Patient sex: M
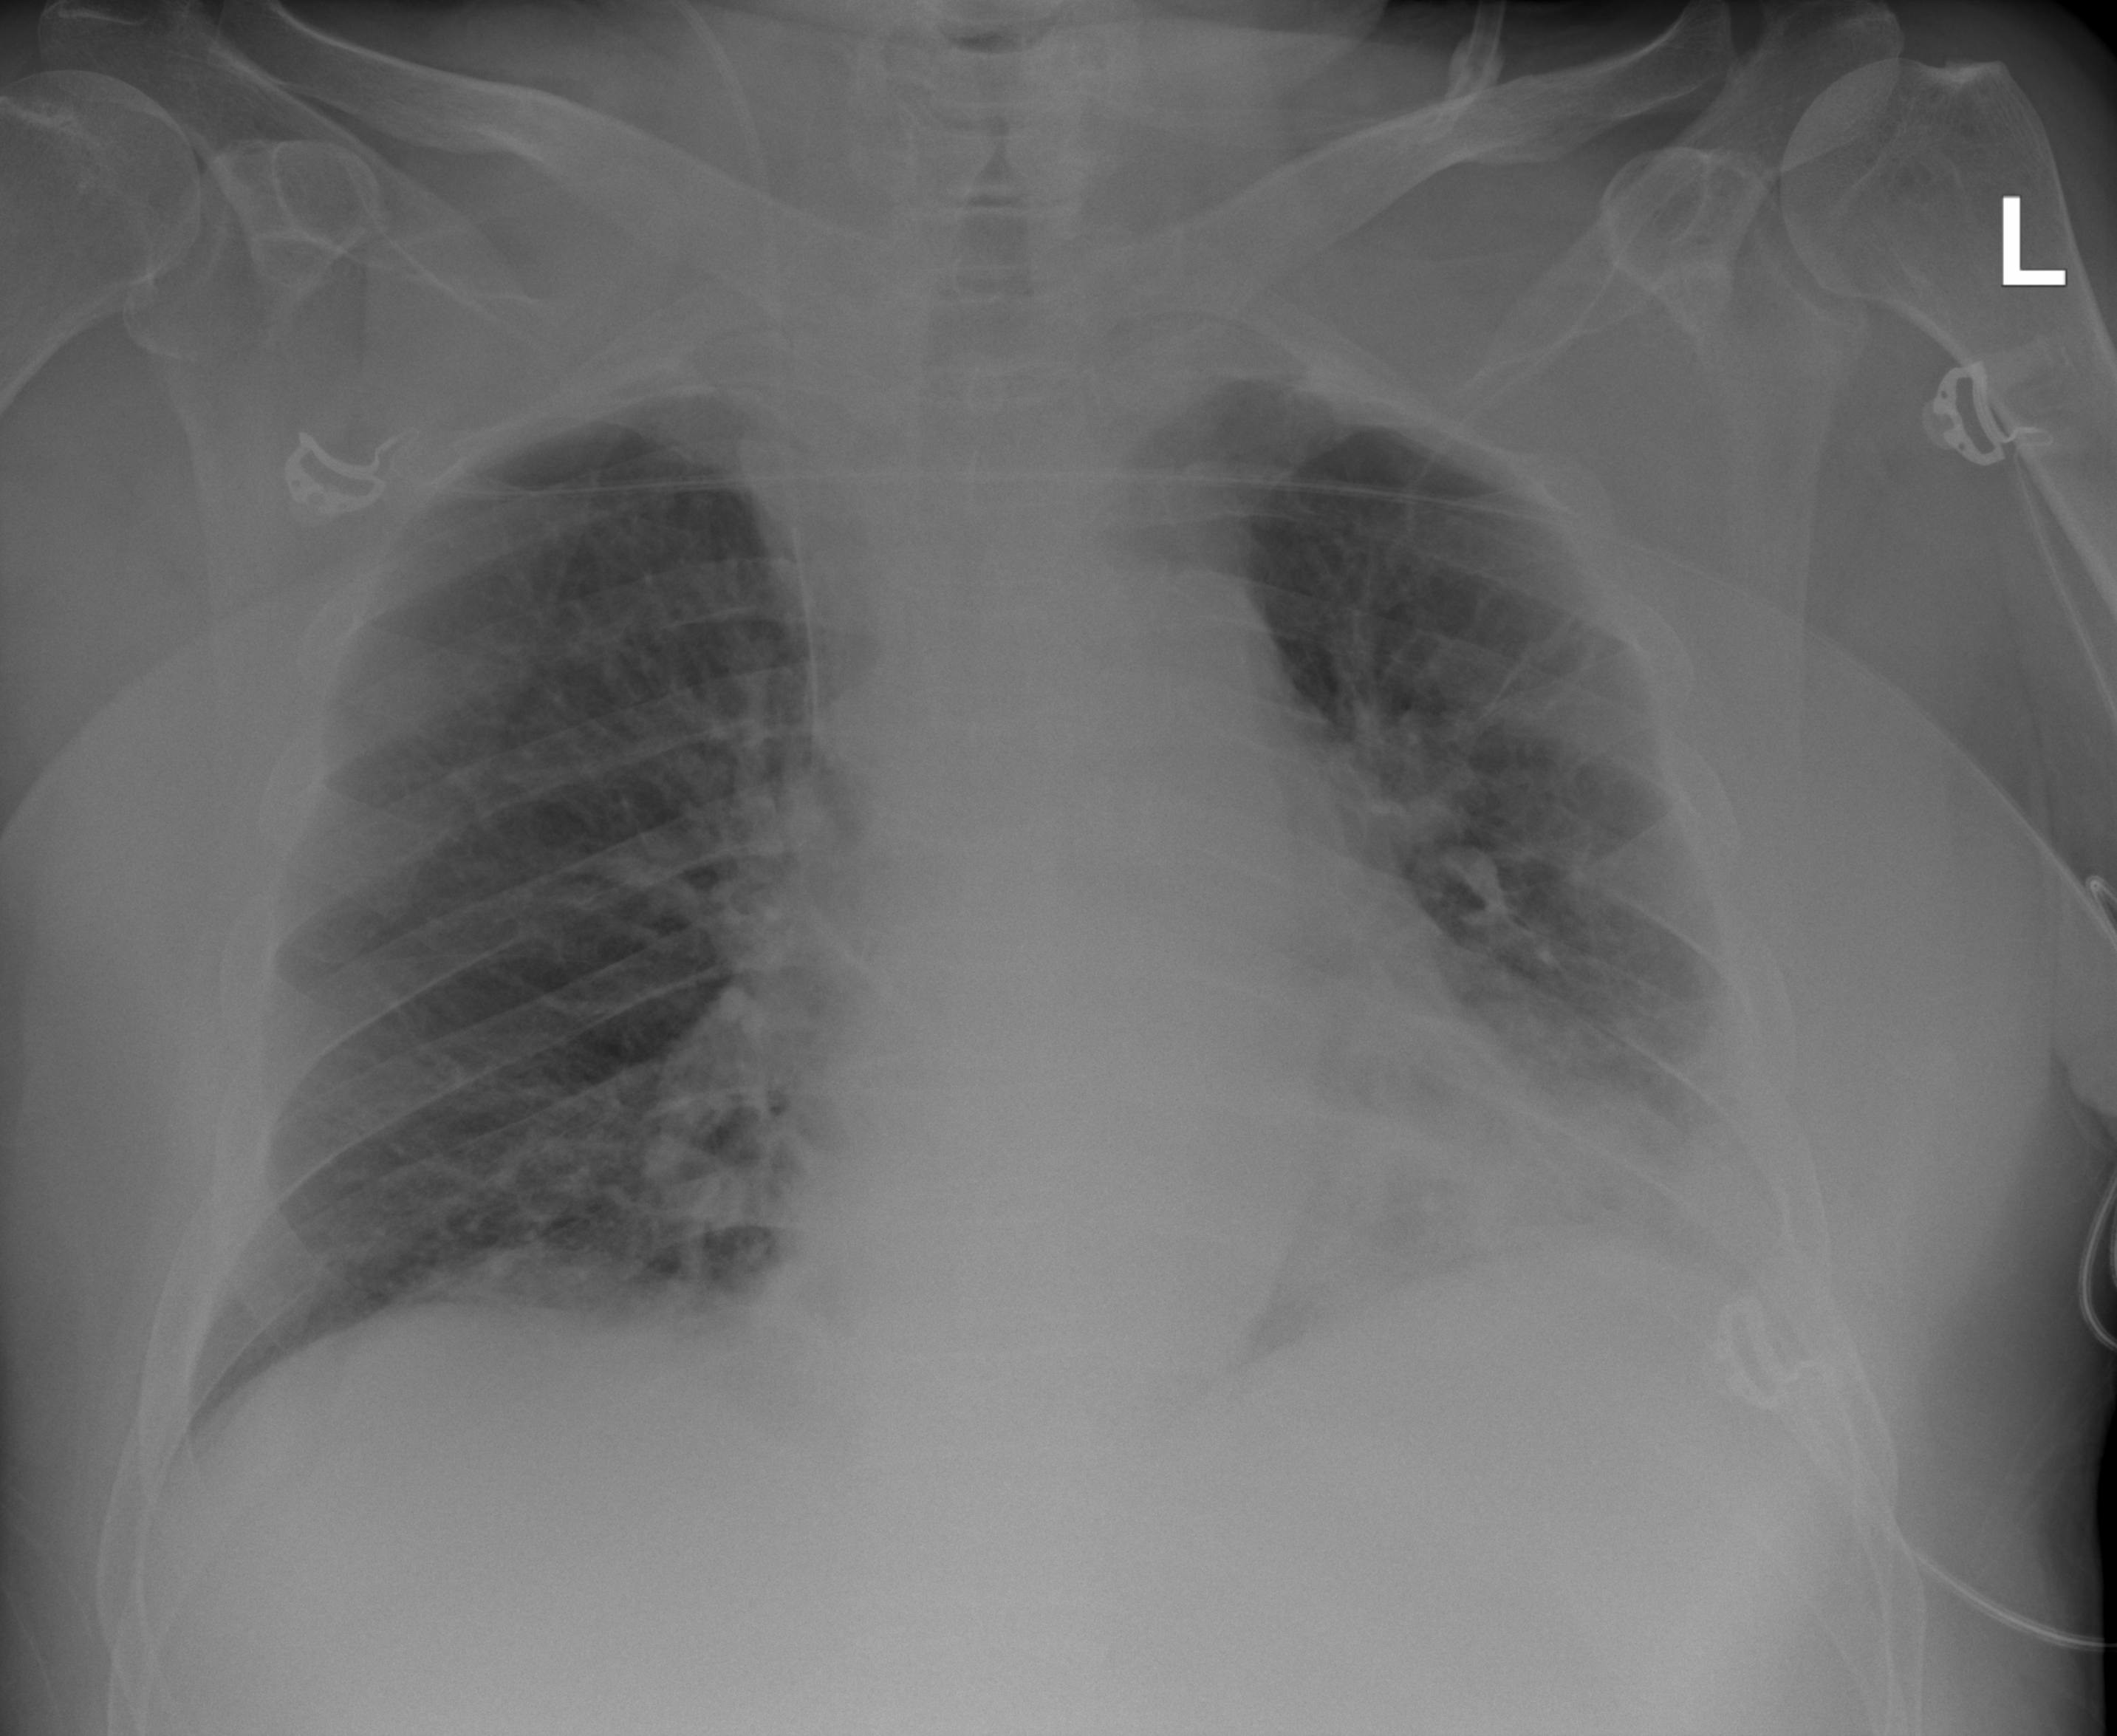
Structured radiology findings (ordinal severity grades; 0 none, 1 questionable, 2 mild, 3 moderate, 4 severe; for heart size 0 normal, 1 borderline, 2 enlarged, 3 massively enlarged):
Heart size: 0
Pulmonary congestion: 2
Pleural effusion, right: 0
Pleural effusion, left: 2
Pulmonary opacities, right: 2
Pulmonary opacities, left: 2
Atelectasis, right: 0
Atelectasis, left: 2